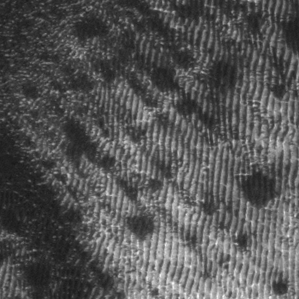
Label: frost